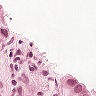
Metastatic tissue present: yes